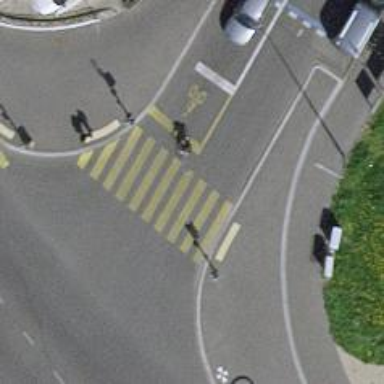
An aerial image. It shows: Road crossing with traffic signals.